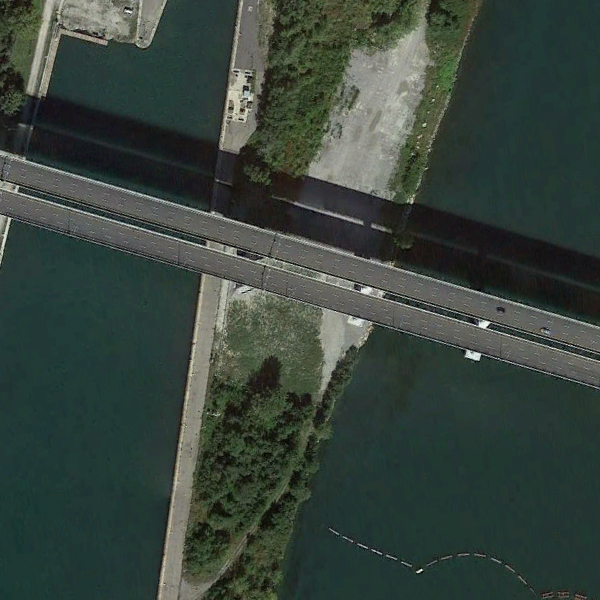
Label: Bridge